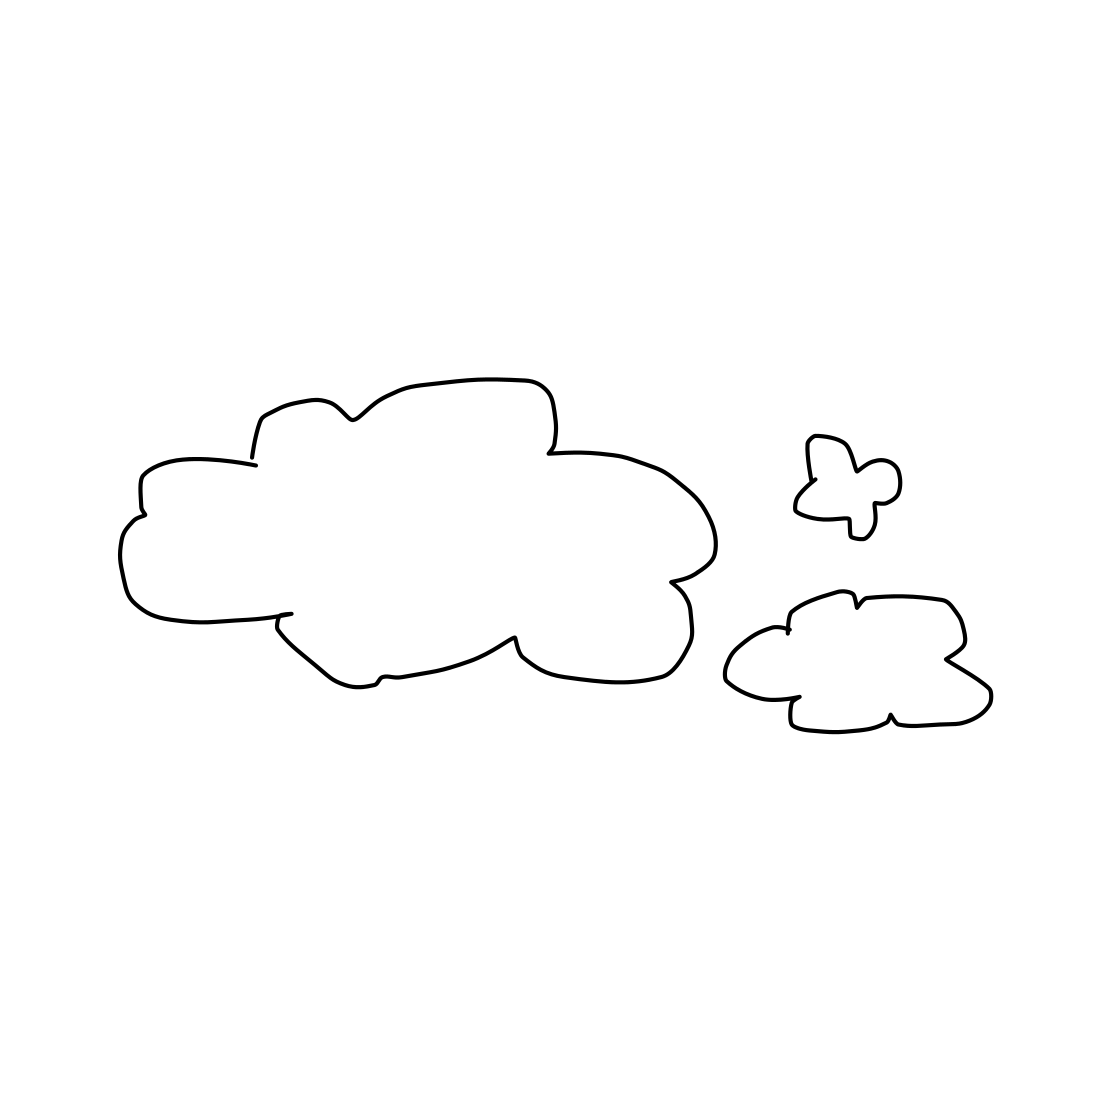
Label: cloud